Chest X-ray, AP view. Patient: 51 years old, sex F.
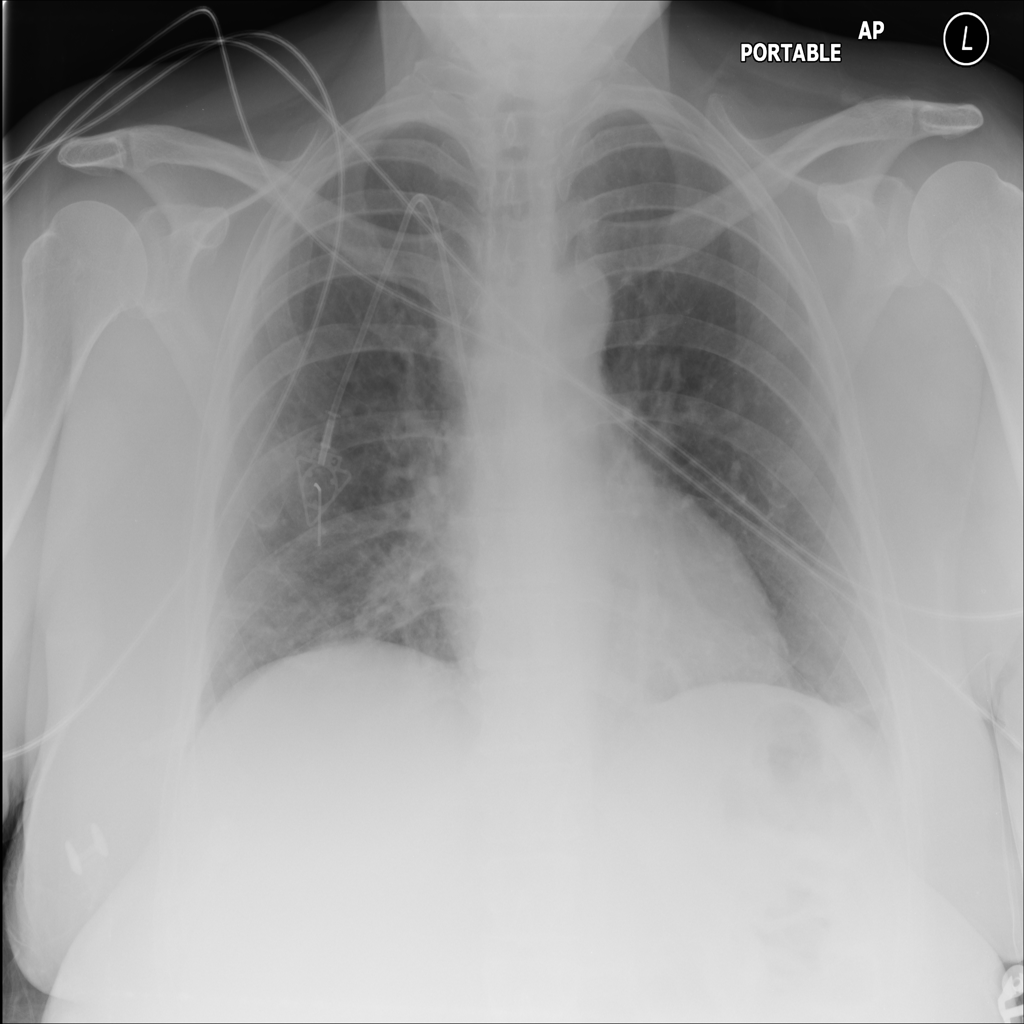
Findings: No Finding